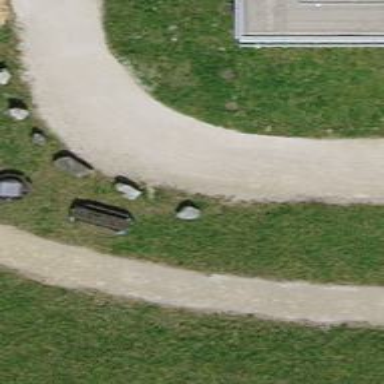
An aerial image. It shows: Driveway with fine gravel surface.